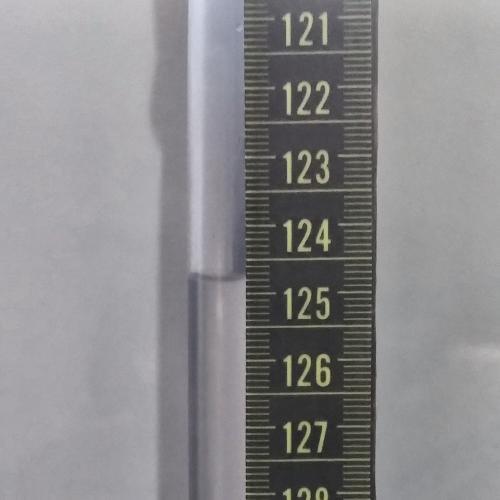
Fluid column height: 124.8 cm